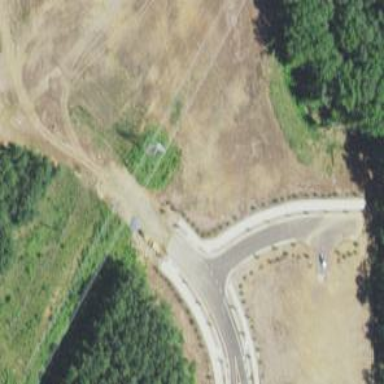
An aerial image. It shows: Unmarked asphalt crossing on cycleway road.